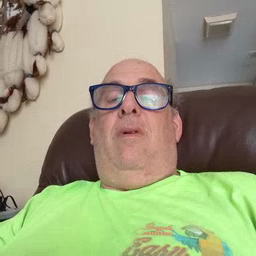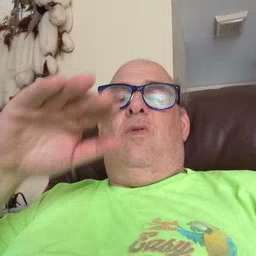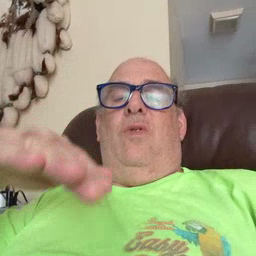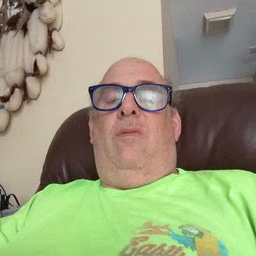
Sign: child